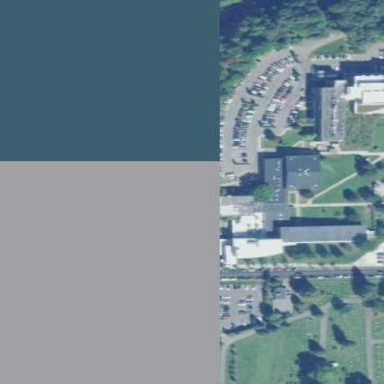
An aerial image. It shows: College building which functions as school.